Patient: sex M, age 75
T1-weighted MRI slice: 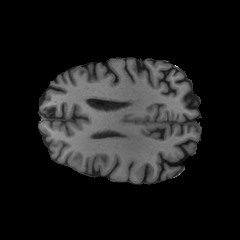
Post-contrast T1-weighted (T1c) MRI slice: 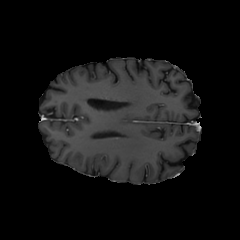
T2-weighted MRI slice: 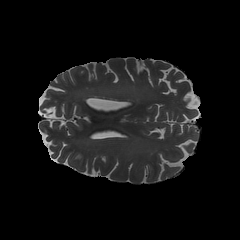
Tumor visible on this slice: no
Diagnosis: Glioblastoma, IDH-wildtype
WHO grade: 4